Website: lowes
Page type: account-selection
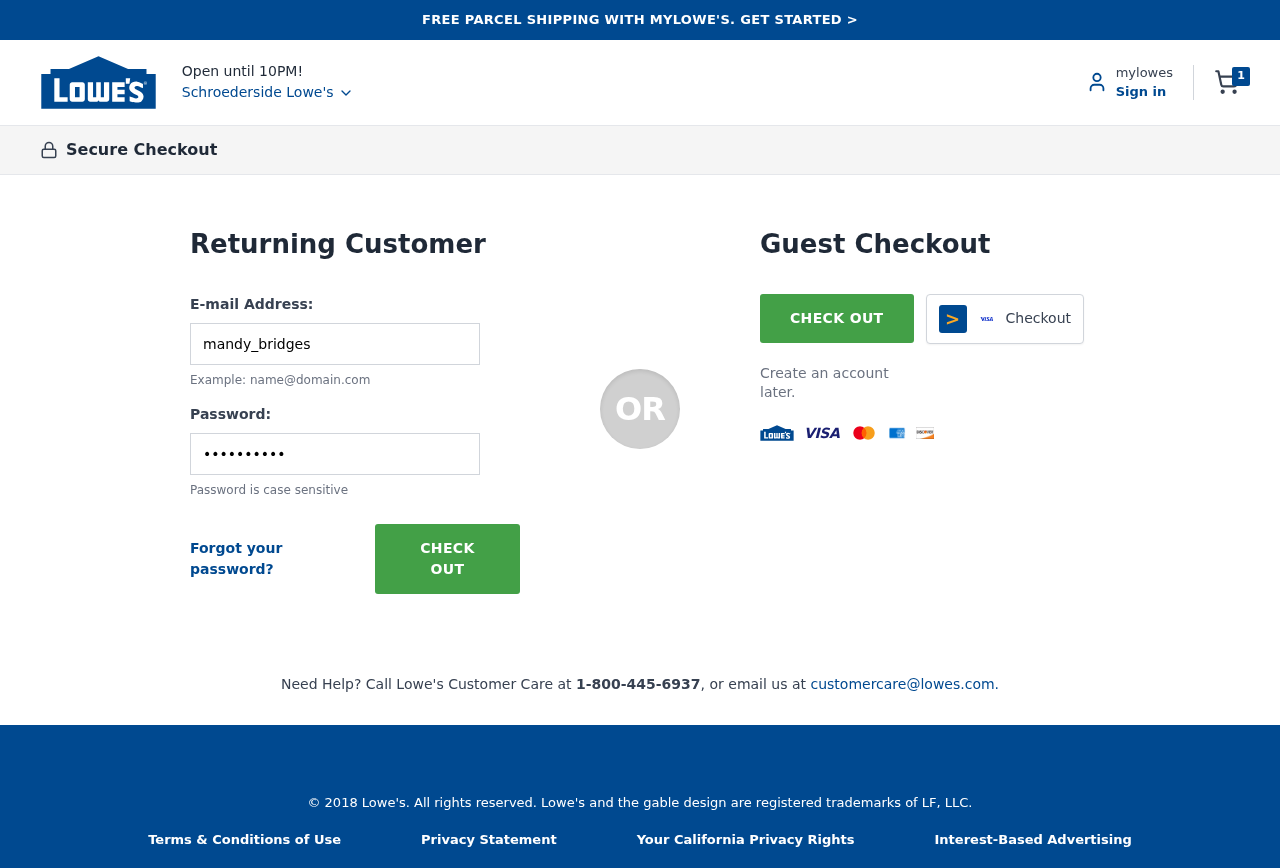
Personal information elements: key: PII_CITY
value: Schroederside Lowe's
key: PII_LOGIN_USERNAME
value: mandy_bridges
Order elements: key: ORDER_NUM_ITEMS
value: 1